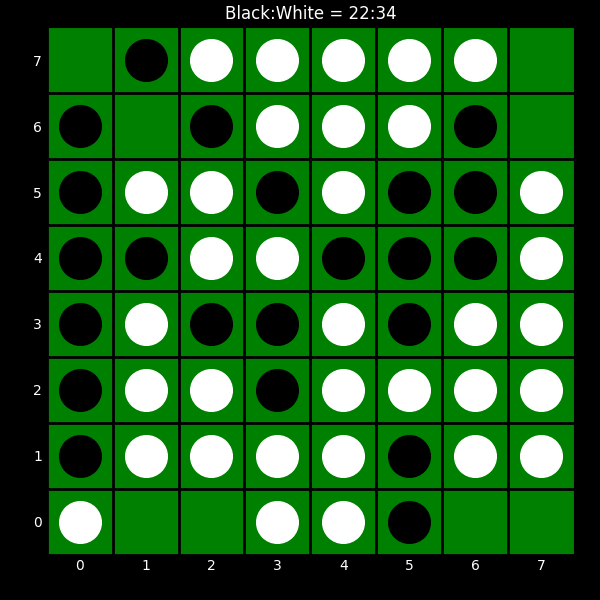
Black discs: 22
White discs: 34